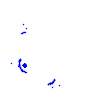
Particle: pion